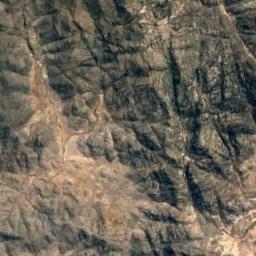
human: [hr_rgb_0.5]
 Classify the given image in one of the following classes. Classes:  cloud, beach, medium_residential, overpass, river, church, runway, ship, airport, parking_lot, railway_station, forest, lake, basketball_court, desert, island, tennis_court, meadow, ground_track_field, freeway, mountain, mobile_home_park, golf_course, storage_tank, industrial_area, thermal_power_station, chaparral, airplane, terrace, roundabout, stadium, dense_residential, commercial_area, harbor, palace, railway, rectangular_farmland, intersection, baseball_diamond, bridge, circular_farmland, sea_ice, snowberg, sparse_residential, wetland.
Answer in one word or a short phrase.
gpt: mountain